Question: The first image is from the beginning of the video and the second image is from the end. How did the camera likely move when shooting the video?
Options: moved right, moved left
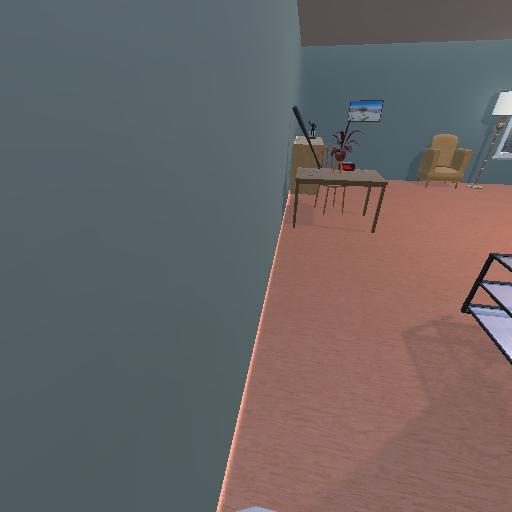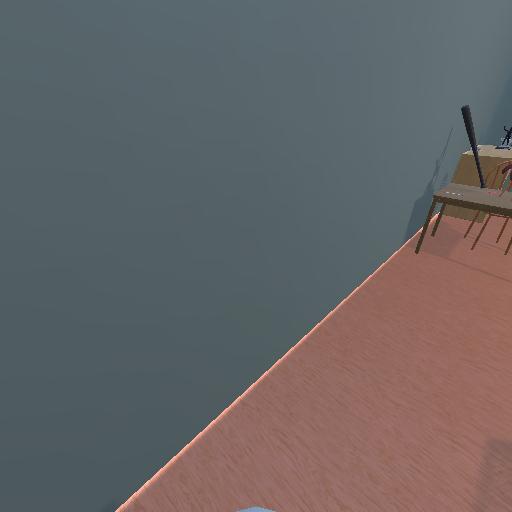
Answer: moved right